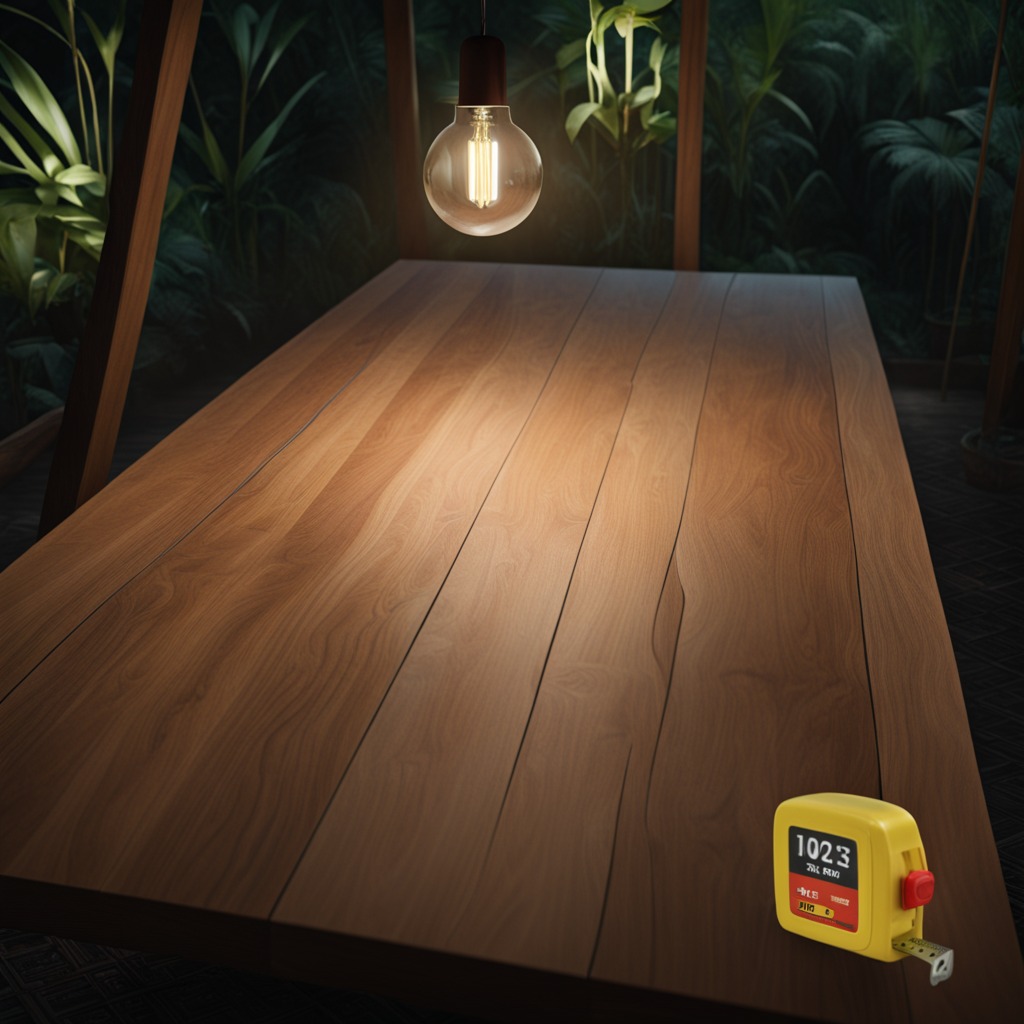
A measuring tape is lying on a wooden table inside a jungle field workshop tent at night.